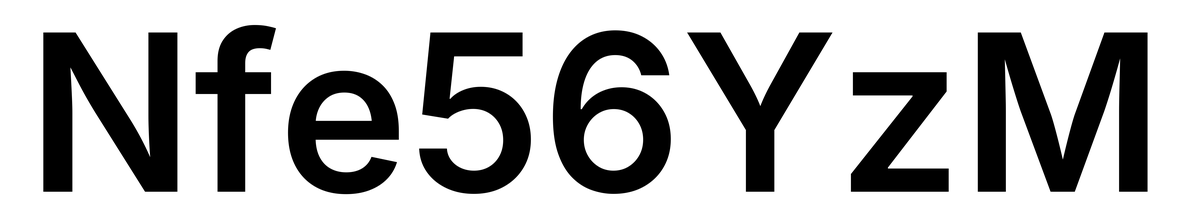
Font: Inter_SemiBold